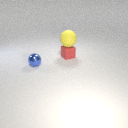
small red rubber cube behind small blue metal sphere